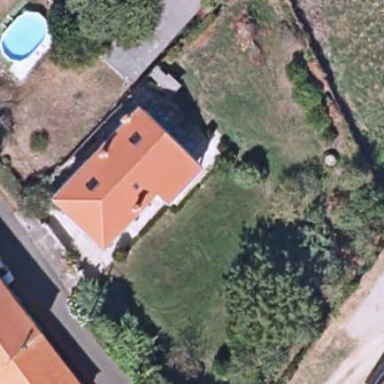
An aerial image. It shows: Simple and straightforward house.